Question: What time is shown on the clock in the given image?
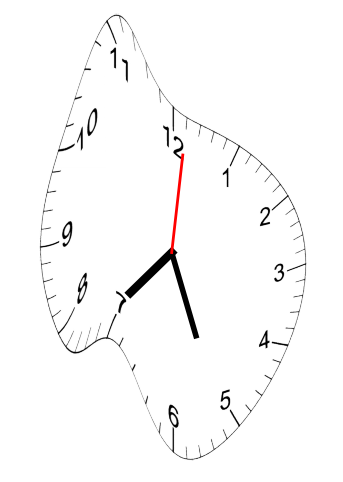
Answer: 07:26:01